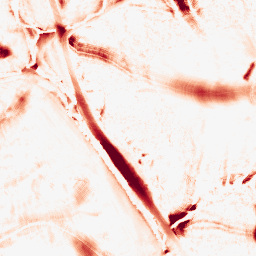
Category: morphological
Decomposition family: tophat
Decomposition parameters: size: 20
mode: white
Upsampling method: quintic
Upsampling parameters: scale: 4
Upsampling scale: 4